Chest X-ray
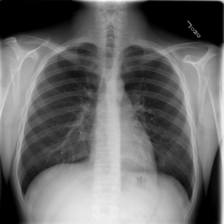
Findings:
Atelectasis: negative
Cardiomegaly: negative
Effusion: negative
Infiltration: negative
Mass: negative
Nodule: negative
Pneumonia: negative
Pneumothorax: negative
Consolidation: negative
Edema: negative
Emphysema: negative
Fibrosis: negative
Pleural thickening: negative
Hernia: negative